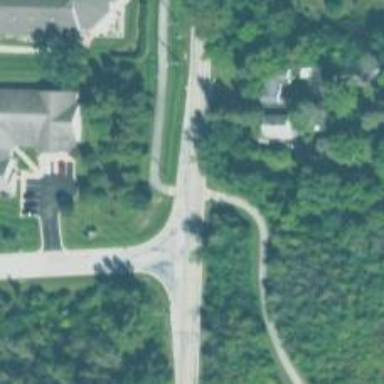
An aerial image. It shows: Asphalt path with crossing.